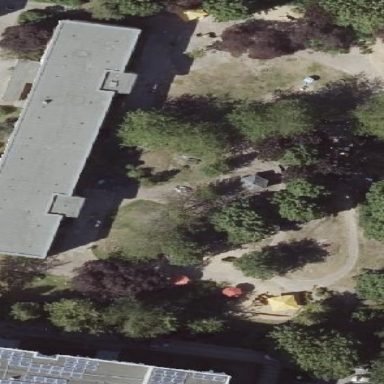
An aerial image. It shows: Kindergarten.